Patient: sex M, age 72
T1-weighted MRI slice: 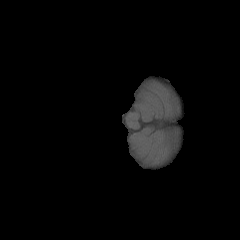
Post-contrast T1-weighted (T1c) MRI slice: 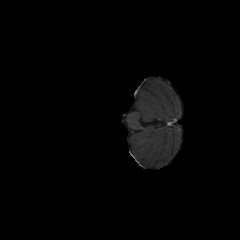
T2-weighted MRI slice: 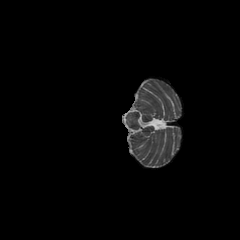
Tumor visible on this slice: no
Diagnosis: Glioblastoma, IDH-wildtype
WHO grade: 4